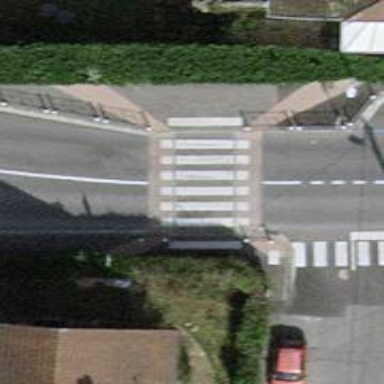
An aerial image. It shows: Road with crossing that includes traffic calming table.